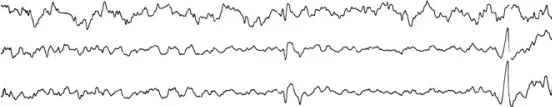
Spike and wave complexes. Spike and wave complexes were recorded in T3 and F7 (temporal lobe) when the patient was drowsy.
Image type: electrography (eeg)